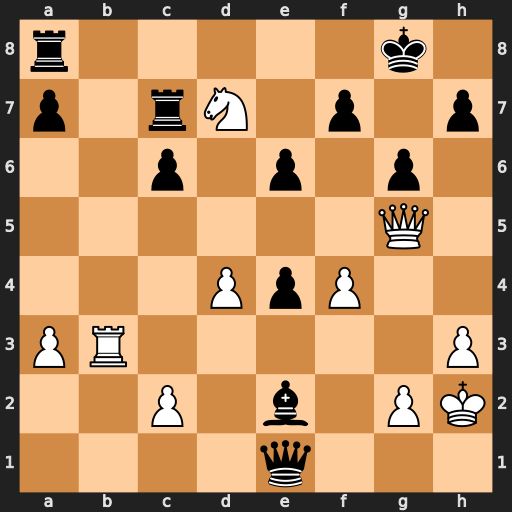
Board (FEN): r5k1/p1rN1p1p/2p1p1p1/6Q1/3PpP2/PR5P/2P1b1PK/4q3
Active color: w
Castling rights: -
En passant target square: -
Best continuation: Nf6+ Kg7 Qe5